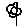
Label: flower